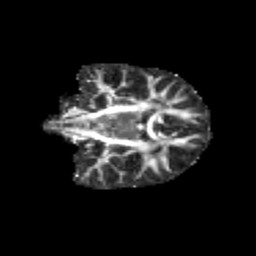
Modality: FA
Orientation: coronal
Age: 9
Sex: female
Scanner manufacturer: siemens
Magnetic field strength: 3 T
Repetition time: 3.8 s
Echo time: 0.07 s